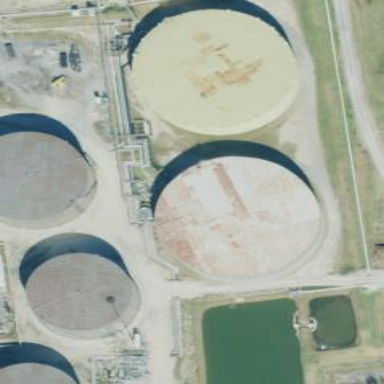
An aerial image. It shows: Storage tank building.